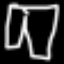
Label: pants